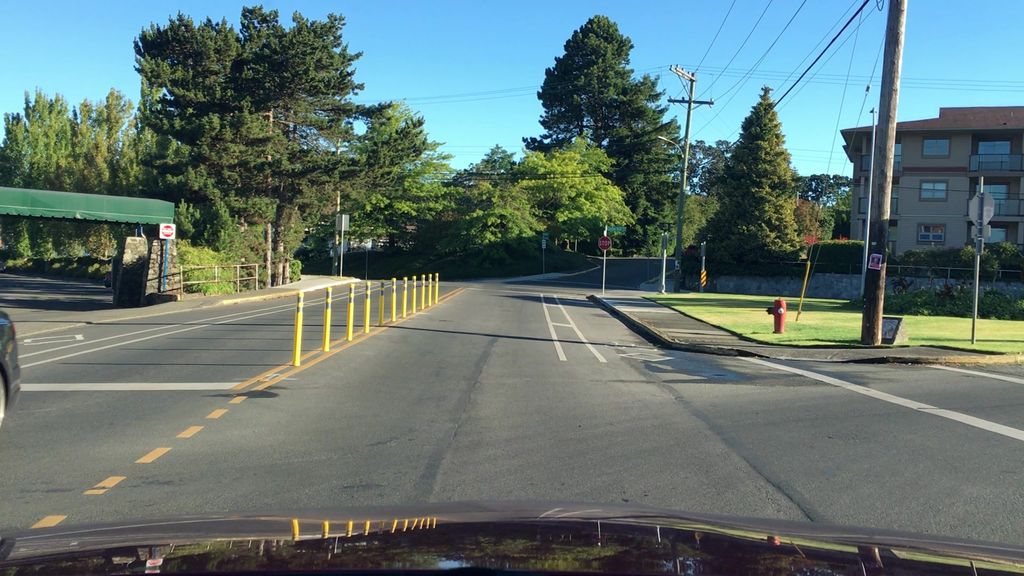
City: victoria